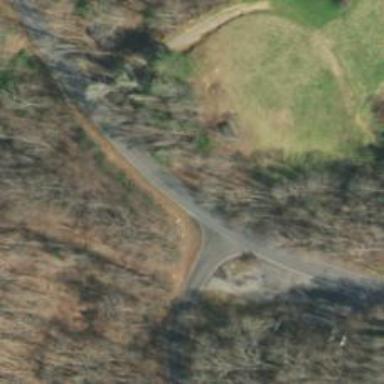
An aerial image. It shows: Asphalt road classified as primary highway.